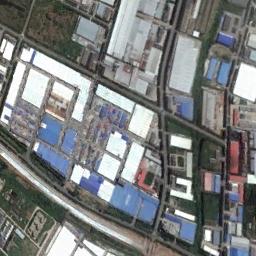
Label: industrial_area